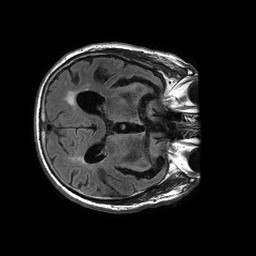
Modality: FLAIR
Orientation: axial
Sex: male
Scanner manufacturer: philips
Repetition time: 11 s
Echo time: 0.125 s